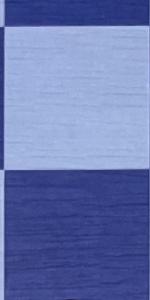
Label: Empty